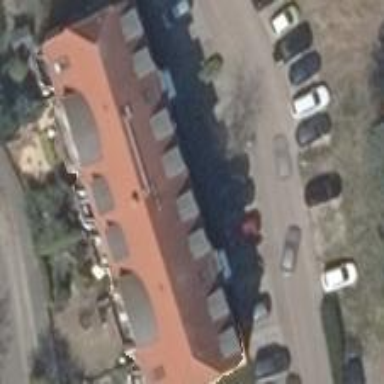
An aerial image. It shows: Half-hipped roof on apartment building.